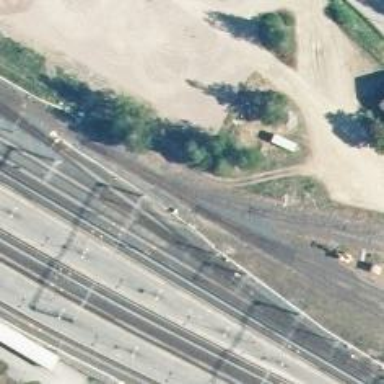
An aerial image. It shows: Railway yard in service.